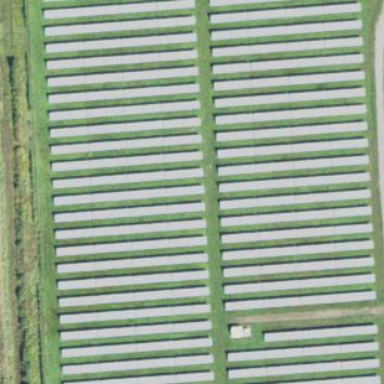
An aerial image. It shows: Solar power generator with photovoltaic panels.